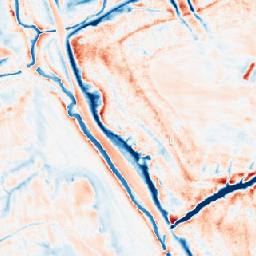
Category: classical
Decomposition family: gaussian_anisotropic
Decomposition parameters: sigma_x: 5
sigma_y: 5
Upsampling method: nearest
Upsampling parameters: scale: 8
Upsampling scale: 8